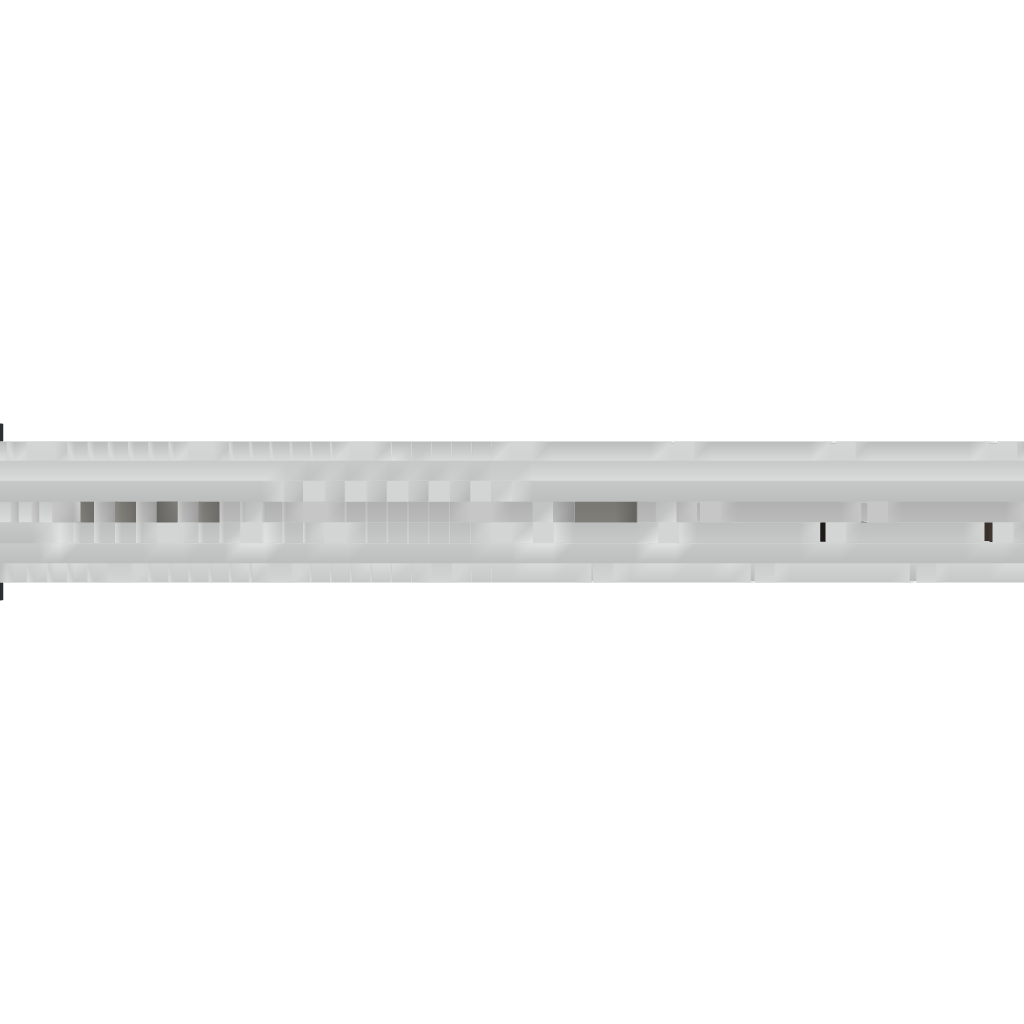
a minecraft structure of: The Ukranian Cigar Merchant Ship